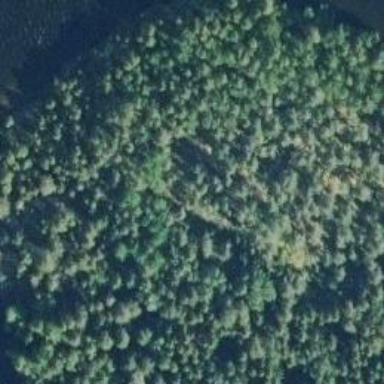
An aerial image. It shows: Cliff in nature.